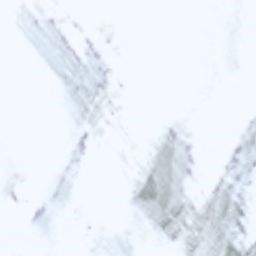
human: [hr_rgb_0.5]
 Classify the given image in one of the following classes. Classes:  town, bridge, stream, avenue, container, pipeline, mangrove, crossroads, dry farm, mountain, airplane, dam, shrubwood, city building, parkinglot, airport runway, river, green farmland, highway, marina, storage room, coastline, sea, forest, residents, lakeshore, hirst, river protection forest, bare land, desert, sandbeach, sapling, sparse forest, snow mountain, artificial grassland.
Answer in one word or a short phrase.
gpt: snow mountain